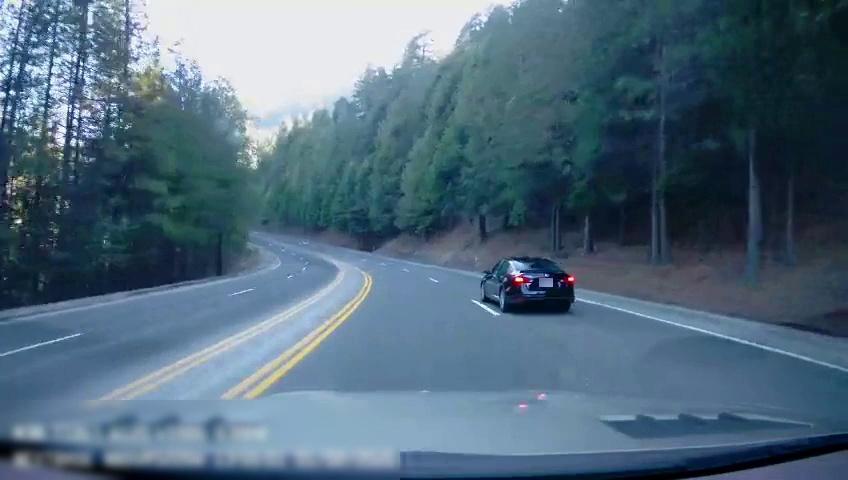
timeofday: Day
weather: Sunny
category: Drivable Space
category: Vehicles | Car
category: Lanes | Opposite Lane
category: Lanes | Alternate Lane
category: Lanes | Current Lane
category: Lanes | Opposite Lane
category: Lanes | Current Lane
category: Lanes | Alternate Lane
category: Lanes | Opposite Lane
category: Lanes | Opposite Lane